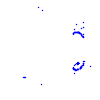
Particle: proton